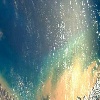
Label: water